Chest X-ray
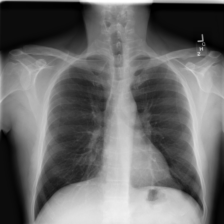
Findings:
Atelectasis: negative
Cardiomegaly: negative
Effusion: negative
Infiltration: negative
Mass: negative
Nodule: negative
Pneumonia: negative
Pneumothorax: negative
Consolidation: negative
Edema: negative
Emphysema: negative
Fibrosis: negative
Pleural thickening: negative
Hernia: negative